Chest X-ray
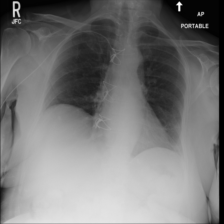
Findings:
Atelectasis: negative
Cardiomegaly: negative
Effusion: negative
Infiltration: negative
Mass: negative
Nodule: negative
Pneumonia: negative
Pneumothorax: negative
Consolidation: negative
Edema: negative
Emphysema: negative
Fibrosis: negative
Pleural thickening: negative
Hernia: negative